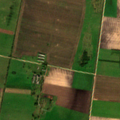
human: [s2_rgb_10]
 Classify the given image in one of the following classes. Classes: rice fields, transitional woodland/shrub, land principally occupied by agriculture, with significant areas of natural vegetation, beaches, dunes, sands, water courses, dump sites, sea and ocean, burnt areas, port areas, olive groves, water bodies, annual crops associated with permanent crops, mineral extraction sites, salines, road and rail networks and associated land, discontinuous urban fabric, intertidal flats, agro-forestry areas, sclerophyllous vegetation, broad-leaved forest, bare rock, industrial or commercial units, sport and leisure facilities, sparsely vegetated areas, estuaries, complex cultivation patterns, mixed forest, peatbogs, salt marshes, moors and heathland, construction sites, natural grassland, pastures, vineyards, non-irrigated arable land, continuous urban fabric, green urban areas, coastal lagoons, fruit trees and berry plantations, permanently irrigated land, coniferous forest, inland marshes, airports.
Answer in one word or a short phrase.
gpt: non-irrigated arable land, complex cultivation patterns